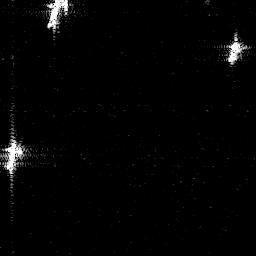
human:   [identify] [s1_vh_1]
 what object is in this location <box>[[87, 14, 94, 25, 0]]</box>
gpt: <ref>1 small ship at the top right</ref>